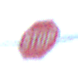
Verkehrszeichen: Stop
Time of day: MorningAfternoon
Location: Outdoor (Urban)
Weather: Overcast
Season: NotSpecified
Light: Natural